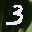
Label: 3